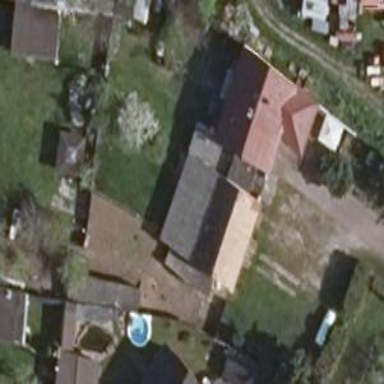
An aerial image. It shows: House with multiple parts.